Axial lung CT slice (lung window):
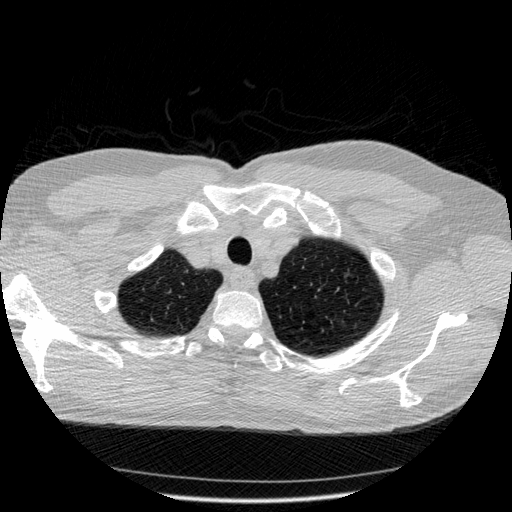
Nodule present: no